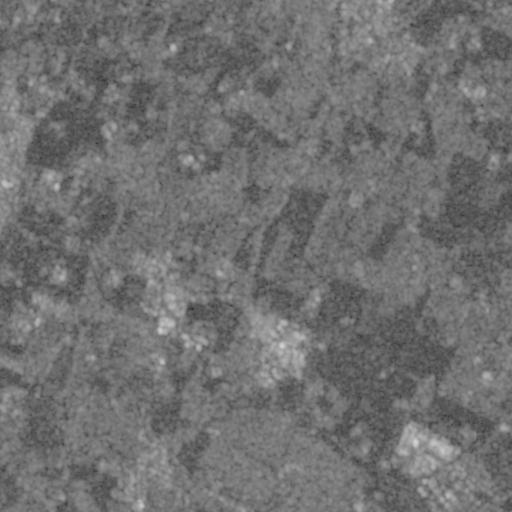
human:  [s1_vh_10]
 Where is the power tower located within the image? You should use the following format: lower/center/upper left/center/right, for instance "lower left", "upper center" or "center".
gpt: The power tower is located in the lower of the image.
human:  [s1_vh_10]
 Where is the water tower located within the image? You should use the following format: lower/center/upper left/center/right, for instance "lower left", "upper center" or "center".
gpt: The water tower is located in the upper right of the image.
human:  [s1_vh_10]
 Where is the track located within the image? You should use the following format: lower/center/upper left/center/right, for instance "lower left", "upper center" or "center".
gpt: There is no track in the image.

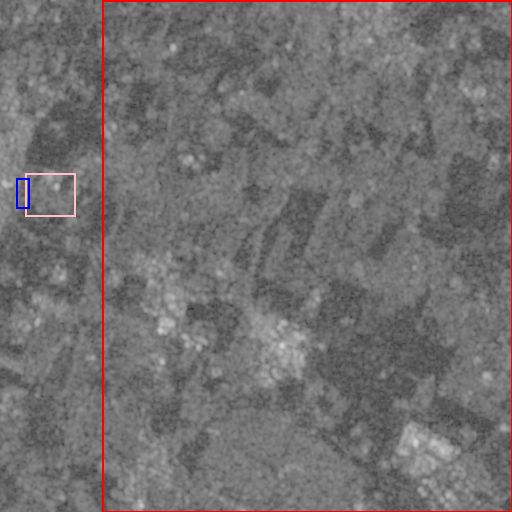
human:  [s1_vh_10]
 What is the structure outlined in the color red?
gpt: The structure outlined in red is a crop field.
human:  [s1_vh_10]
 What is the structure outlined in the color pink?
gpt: The structure outlined in pink is a park.
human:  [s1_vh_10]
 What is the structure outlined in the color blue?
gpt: The structure outlined in blue is a parking lot.
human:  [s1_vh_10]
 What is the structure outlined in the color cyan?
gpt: There is no cyan outline.